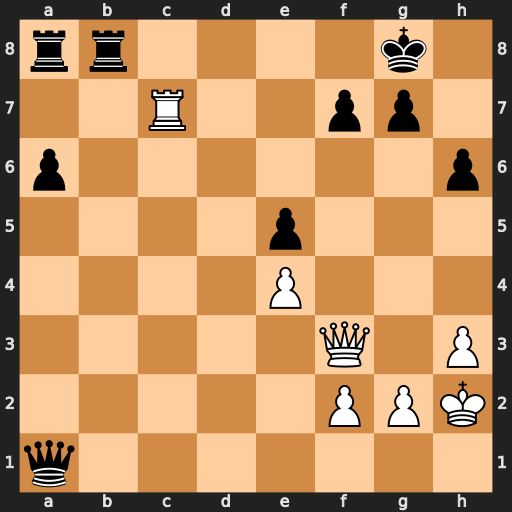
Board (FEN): rr4k1/2R2pp1/p6p/4p3/4P3/5Q1P/5PPK/q7
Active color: w
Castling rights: -
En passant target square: -
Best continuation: Qxf7+ Kh8 Qxg7#